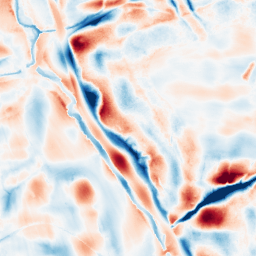
Category: wavelet
Decomposition family: wavelet_biorthogonal
Decomposition parameters: wavelet: bior4.4
level: 5
Upsampling method: sinc_hamming
Upsampling parameters: scale: 2
kernel_size: 8
Upsampling scale: 2